Field crop: tomato
Growth stage: 2
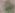
Species: solanum